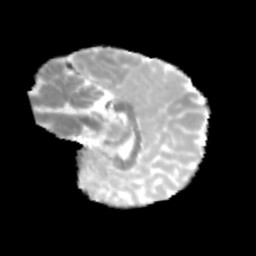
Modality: MD
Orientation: sagittal
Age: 11
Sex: male
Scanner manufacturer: siemens
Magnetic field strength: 3 T
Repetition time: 3.8 s
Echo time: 0.07 s